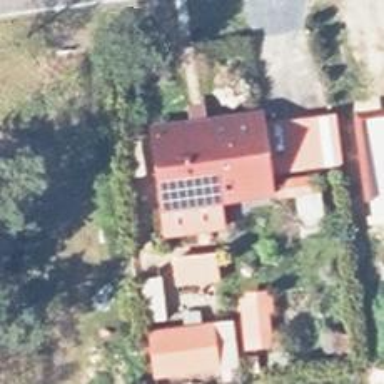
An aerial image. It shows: Solar photovoltaic panel generator producing electricity as small installation.